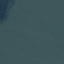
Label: SeaLake